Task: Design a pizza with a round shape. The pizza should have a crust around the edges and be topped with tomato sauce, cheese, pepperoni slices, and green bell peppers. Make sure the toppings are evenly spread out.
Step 665:
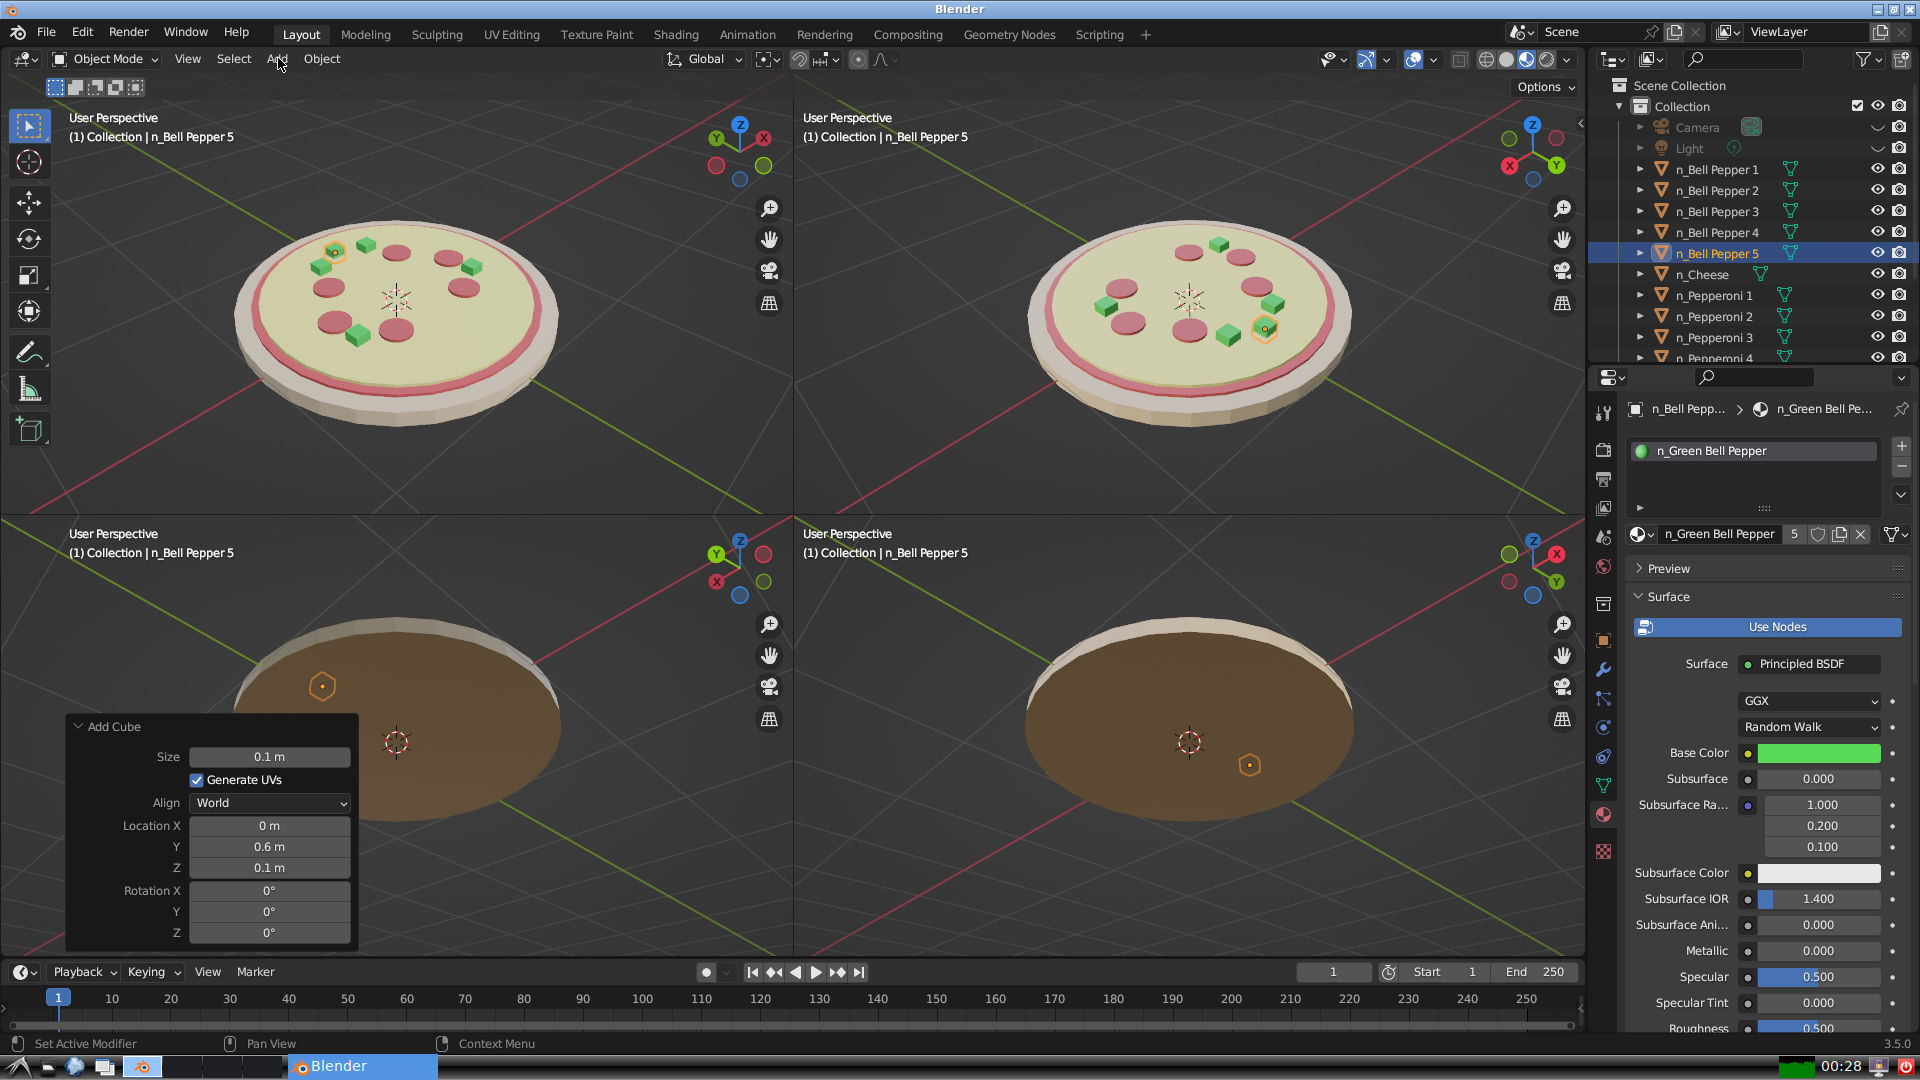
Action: click: no